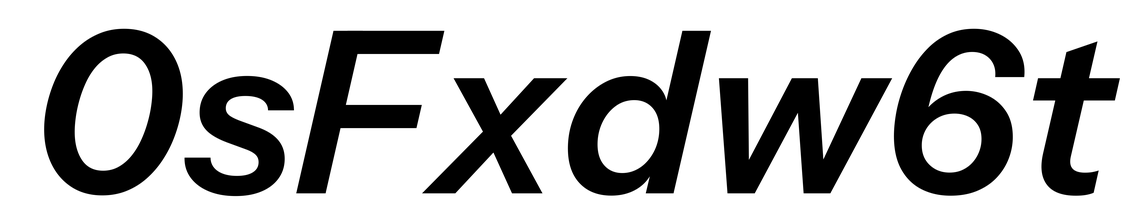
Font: InstrumentSans-Italic_SemiBold_Italic